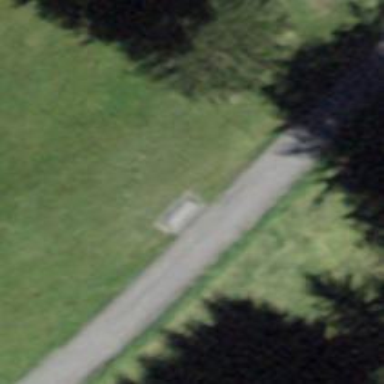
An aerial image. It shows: Bench for seating.